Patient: sex M, age 80
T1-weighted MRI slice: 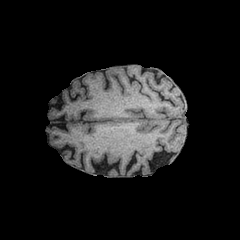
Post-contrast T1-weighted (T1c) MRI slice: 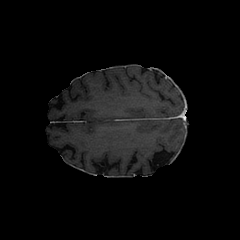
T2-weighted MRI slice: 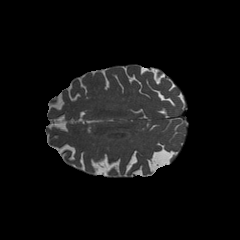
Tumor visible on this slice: no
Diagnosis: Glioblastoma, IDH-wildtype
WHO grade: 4